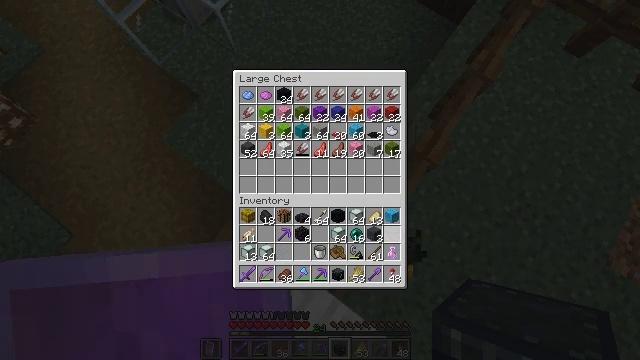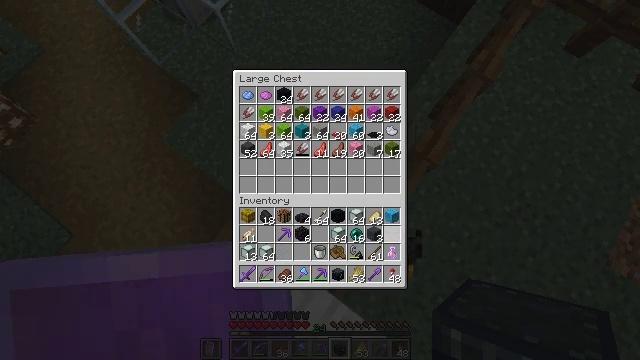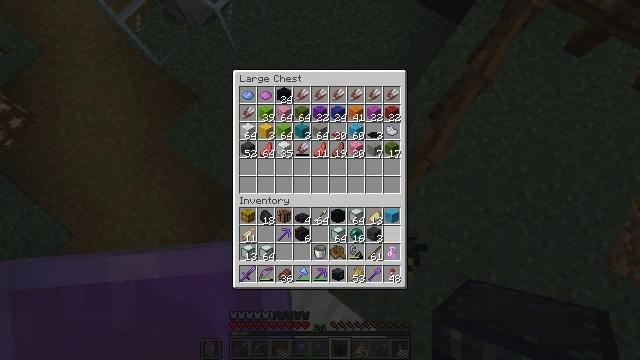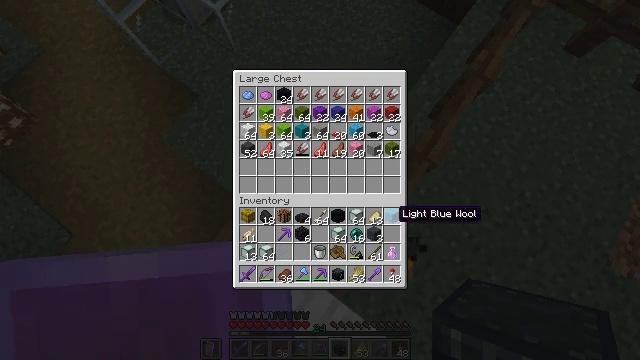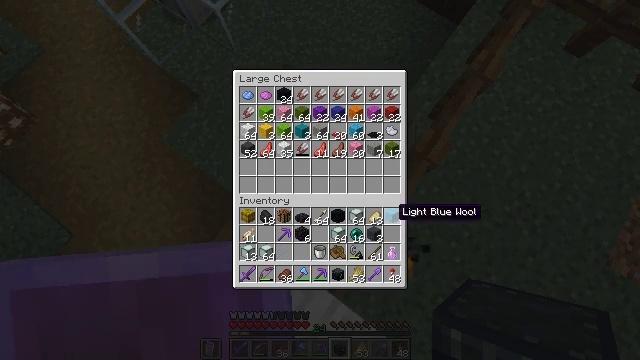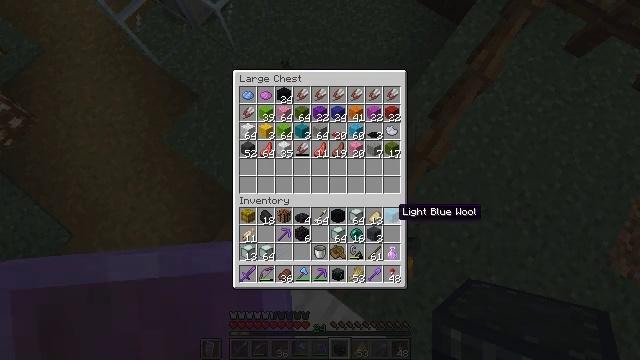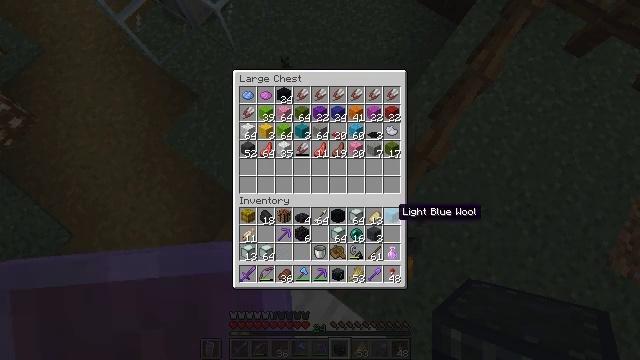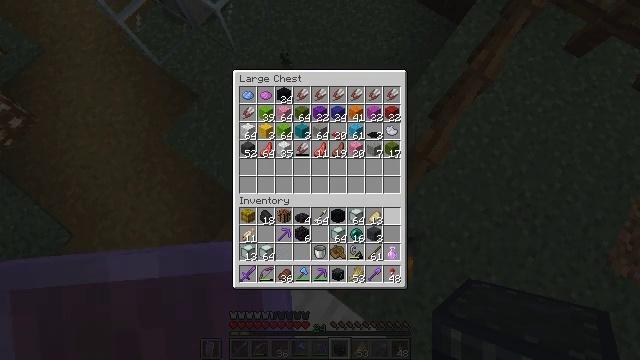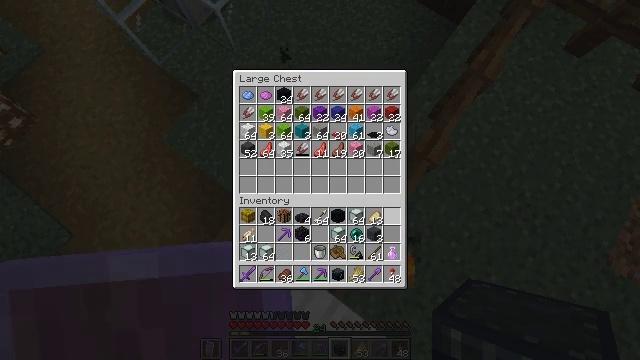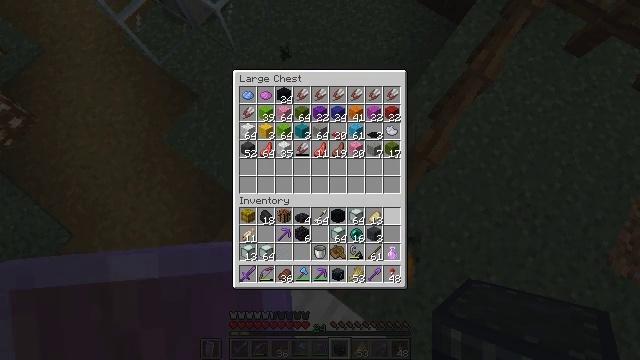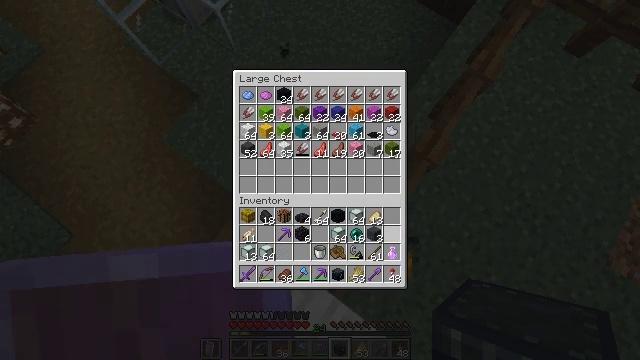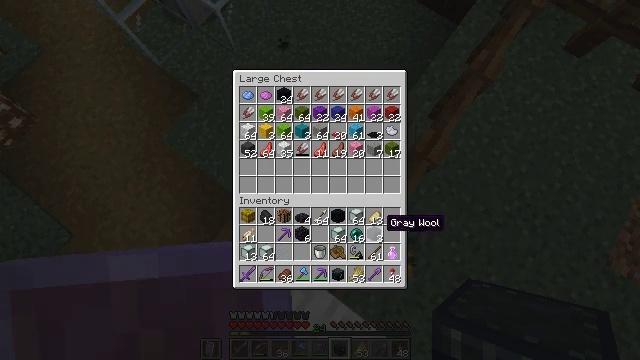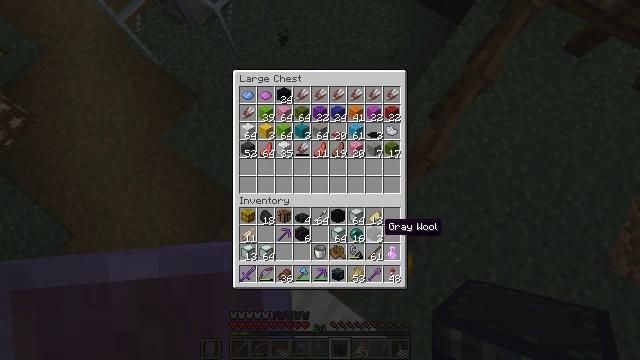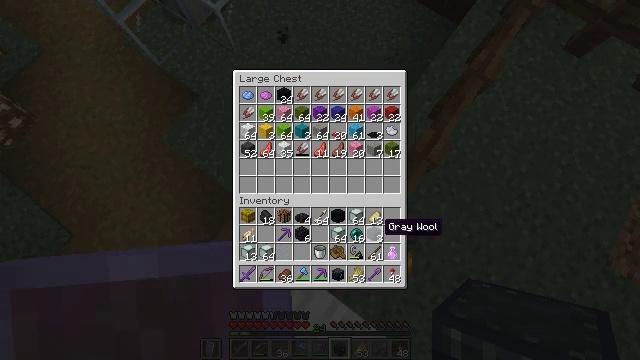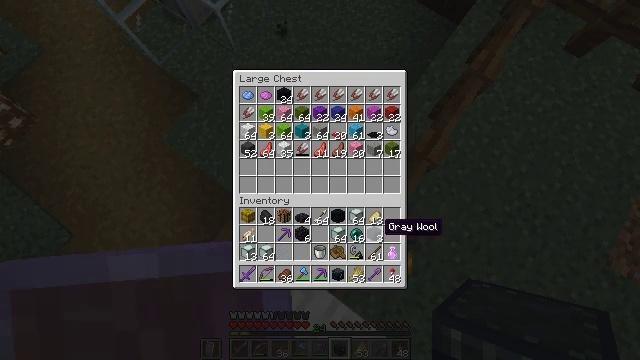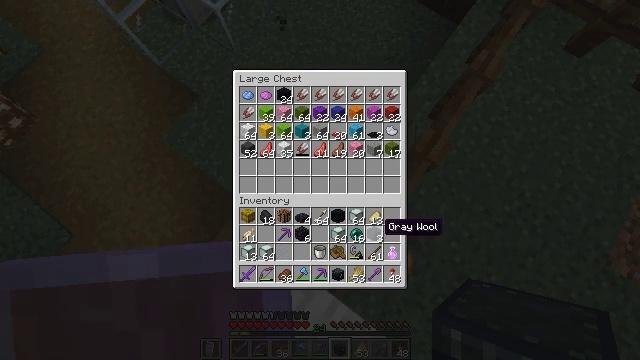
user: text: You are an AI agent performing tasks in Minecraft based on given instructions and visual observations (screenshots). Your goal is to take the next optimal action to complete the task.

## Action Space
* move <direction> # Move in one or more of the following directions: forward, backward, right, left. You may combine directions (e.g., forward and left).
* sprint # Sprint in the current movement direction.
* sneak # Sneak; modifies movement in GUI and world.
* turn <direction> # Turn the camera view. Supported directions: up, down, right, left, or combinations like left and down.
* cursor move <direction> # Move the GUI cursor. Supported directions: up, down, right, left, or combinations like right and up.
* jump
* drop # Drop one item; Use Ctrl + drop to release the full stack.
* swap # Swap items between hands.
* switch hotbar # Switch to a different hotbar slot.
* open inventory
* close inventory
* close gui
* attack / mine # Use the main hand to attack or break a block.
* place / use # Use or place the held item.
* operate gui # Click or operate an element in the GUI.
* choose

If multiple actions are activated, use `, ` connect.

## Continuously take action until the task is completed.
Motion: motion action
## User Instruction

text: Combat the sheep.
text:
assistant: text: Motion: sneak
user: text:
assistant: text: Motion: sneak
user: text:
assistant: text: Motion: sneak, turn up
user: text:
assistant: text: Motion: sneak
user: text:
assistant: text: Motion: sneak
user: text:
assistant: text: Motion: sneak
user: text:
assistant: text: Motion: sneak, attack / mine
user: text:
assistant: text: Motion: sneak, attack / mine
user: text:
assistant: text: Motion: sneak, attack / mine
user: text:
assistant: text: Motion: sneak
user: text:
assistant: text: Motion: sneak
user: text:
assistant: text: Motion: sneak
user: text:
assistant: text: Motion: sneak
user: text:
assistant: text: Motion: sneak
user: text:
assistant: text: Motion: sneak
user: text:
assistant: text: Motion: sneak, attack / mine
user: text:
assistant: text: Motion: sneak, attack / mine
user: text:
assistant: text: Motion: sneak, attack / mine
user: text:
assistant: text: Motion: sneak, turn left
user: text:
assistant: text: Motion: sneak, turn left and up
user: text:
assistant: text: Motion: sneak
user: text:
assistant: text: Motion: sneak
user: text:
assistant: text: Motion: sneak
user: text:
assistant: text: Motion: sneak
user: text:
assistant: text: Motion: sneak
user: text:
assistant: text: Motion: sneak
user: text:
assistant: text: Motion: sneak
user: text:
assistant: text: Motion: sneak
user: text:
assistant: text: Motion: sneak
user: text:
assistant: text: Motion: sneak, attack / mine